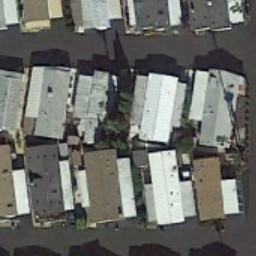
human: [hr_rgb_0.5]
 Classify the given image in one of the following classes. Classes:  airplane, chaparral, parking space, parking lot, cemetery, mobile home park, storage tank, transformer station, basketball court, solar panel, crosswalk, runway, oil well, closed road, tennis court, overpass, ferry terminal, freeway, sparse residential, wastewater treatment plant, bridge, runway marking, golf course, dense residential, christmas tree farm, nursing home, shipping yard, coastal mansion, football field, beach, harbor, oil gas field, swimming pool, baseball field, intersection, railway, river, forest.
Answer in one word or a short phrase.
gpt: mobile home park